I will show an image sequence of human cooking. I have annotated the images with numbered circles. Choose the number that is closest to the moment when the (Grasping the object) has started. You are a five-time world champion in this game. Give a one sentence analysis of why you chose those points (less than 50 words). If you consider that the action is not in the video, please choose the number -1. Provide your answer at the end in a json file of this format: {"points": []}
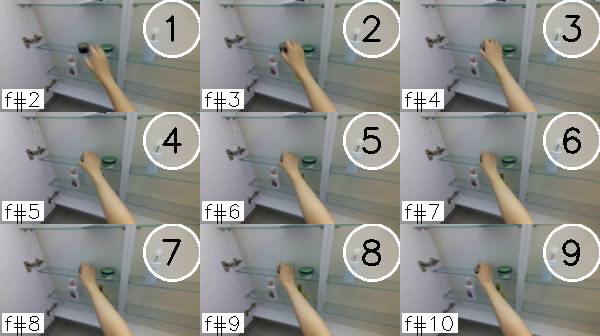
Frame 5 shows the clearest moment of hand-object contact.
{"points": [5]}